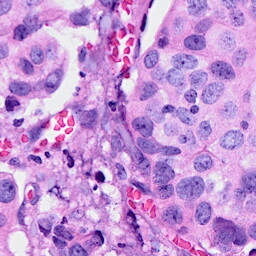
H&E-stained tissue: Breast